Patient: sex M, age 53
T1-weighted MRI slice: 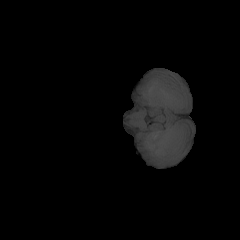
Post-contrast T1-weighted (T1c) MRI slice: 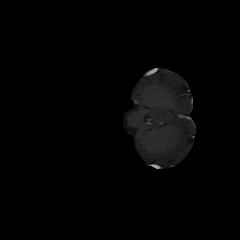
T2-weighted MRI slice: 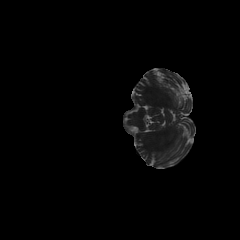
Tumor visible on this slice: no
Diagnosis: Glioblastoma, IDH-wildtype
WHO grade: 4